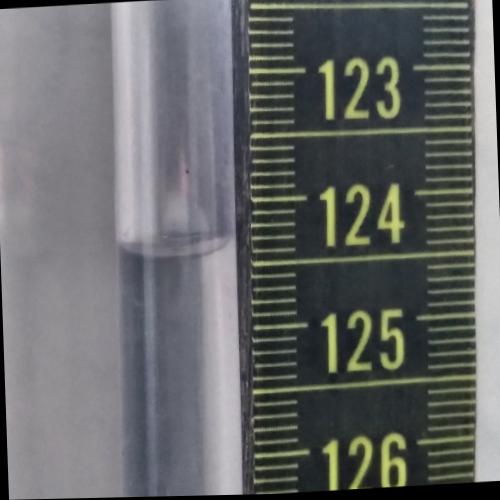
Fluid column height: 124.3 cm